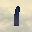
Label: 1